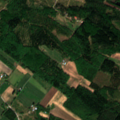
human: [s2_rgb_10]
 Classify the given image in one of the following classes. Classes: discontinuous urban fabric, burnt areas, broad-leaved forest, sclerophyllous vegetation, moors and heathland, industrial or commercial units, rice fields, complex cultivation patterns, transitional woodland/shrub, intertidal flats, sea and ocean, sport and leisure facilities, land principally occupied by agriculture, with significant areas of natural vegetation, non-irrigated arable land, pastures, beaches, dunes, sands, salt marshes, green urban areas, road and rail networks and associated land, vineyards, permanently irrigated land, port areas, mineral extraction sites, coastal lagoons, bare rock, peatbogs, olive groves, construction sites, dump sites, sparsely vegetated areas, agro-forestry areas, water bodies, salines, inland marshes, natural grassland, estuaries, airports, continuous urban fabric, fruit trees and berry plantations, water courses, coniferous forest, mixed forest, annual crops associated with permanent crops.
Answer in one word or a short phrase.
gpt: land principally occupied by agriculture, with significant areas of natural vegetation, broad-leaved forest, mixed forest